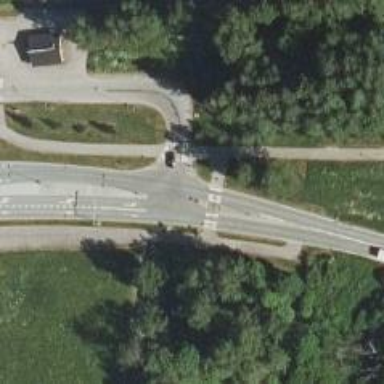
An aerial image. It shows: Uncontrolled road crossing.